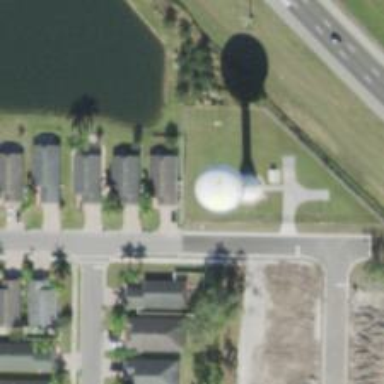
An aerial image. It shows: Water tower that is man-made.